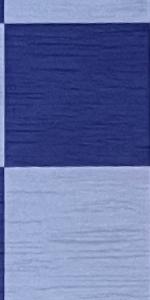
Label: Empty